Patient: sex M, age 61
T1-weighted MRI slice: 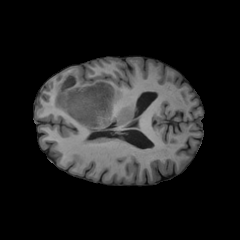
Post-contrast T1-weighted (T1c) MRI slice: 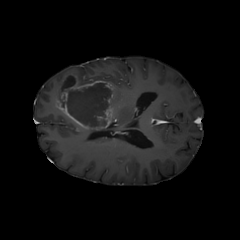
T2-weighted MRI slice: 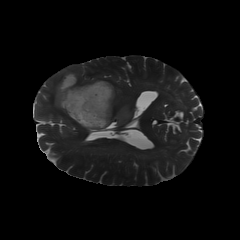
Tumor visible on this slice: yes
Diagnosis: Glioblastoma, IDH-wildtype
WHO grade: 4